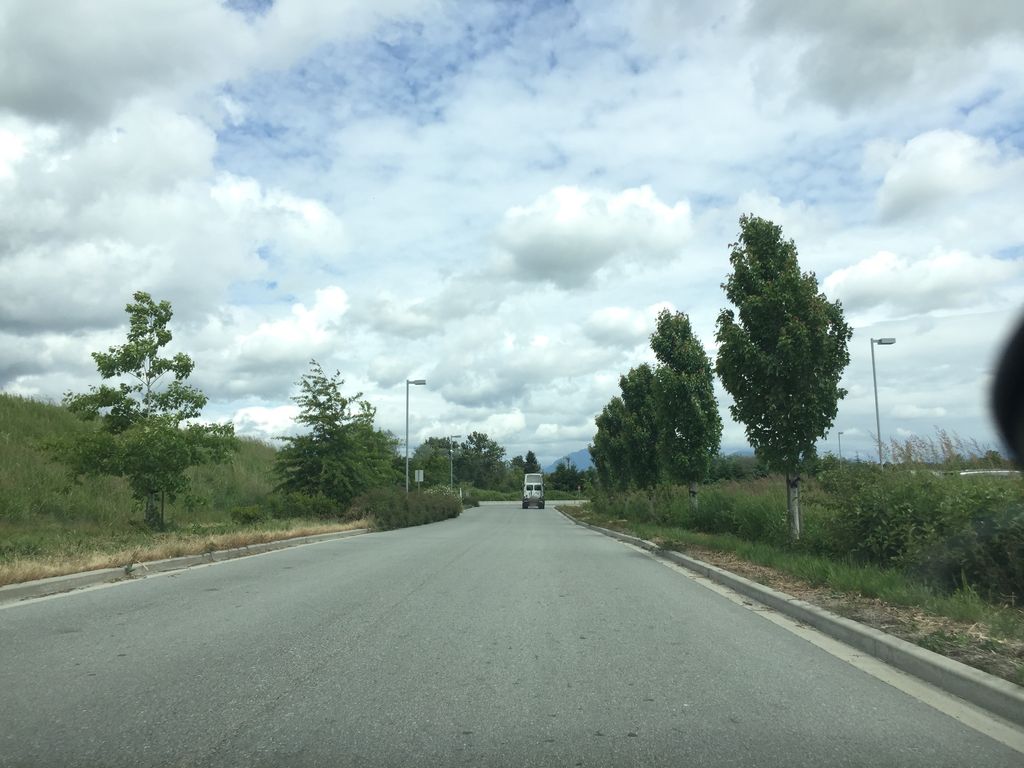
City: vancouver